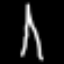
Label: The Eiffel Tower